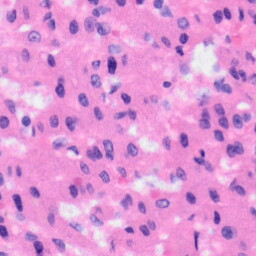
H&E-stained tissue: Liver